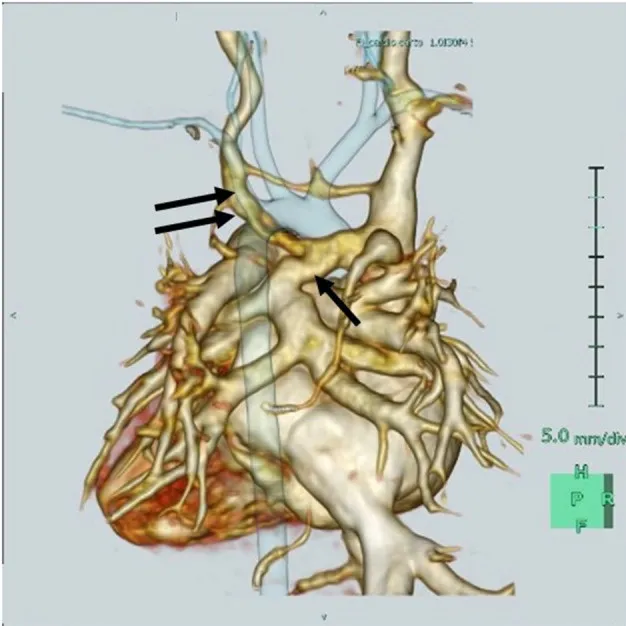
Three-dimensional cardiac computed tomography reveals that the retroaortic innominate vein (RAIV, double arrow) passes posterior to the ascending aorta to join the superior vena cava and the vertical vein (single arrow) merges into the RAIV.
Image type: radiology (ct)